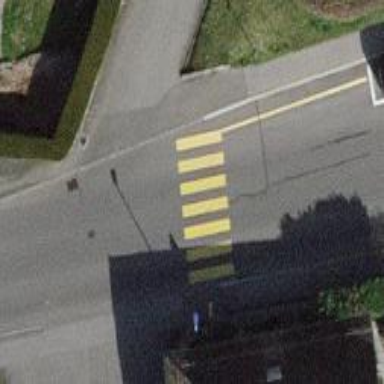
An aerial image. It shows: Uncontrolled crossing on the road.